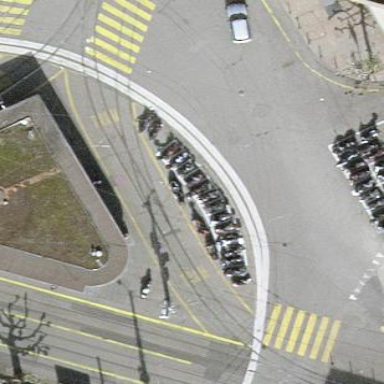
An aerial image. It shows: Motorcycle parking facility.